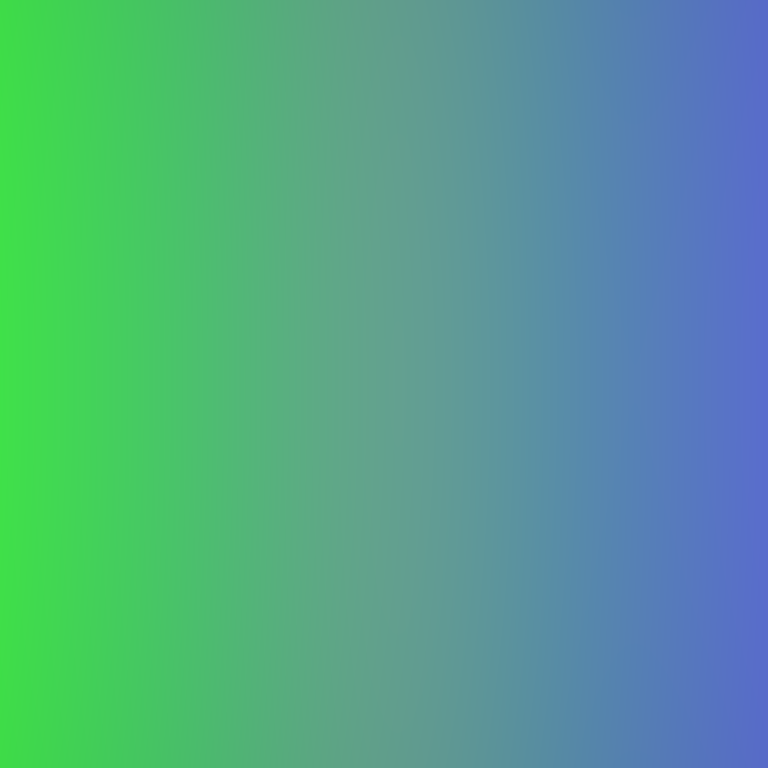
Abstract light effect, smooth gradient from vibrant green to soft blue, calm atmosphere, diffuse light, no room, no furniture, no objects.